Question: I'm trying to convert images to graphs in Matlab.
The process is as follwing:
1. Taking an RGB image
2. Finding the axes and create the appropriate pixel-to-(x, y)-coordinates in graph
3. Convert the image to BW with some customizable im2bw , and
4. [That's the tricky part] Trying to come out with a line matching for the white pixels in the image.
I've been trying some snake and some grow-as-you-go algorithms to detect the graph from the white pixels in the BW image, but it seems weird that I can find no ready made Matlab algorithm which match all the white pixels in the BW image to an equation. Any help or ideas will be much appreciated.
[Edit] Here's an example for the BW image from the graph extracted:

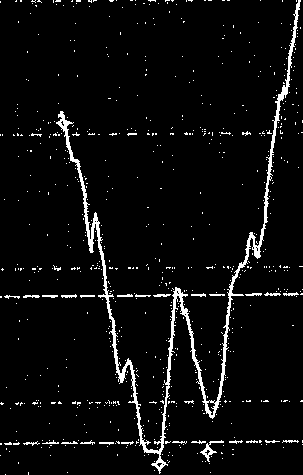
Answer: Does it have to be done with MATLAB?
There is a list with <URL> on the CCP14 homepage; maybe you can use one of the tools found there? I haven't tried myself, but remember having come across the same issue...